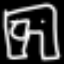
Label: pants